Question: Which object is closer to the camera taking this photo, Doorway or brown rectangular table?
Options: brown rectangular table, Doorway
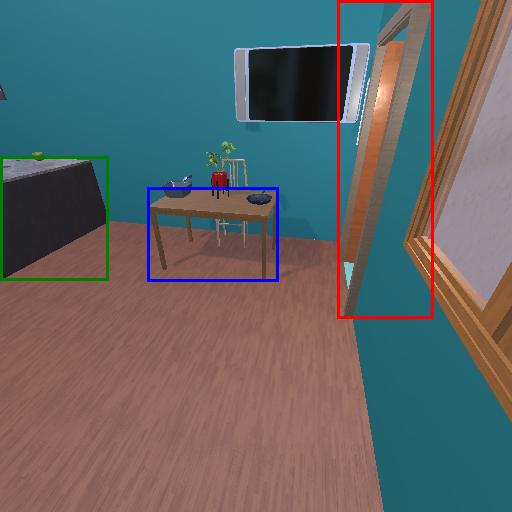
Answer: brown rectangular table